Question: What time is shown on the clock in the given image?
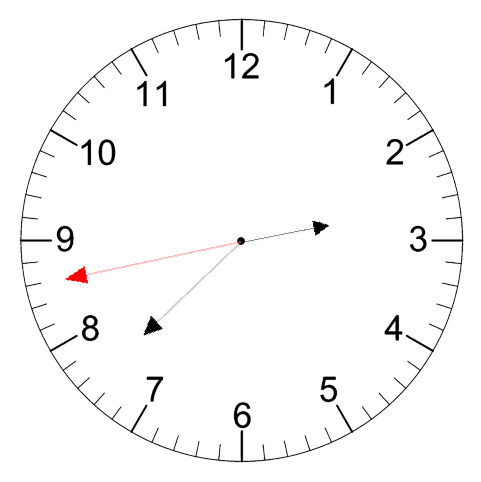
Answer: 02:37:43